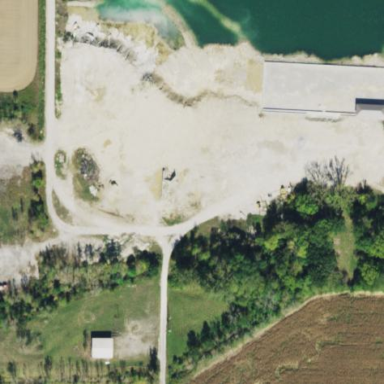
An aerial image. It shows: Quarry area.